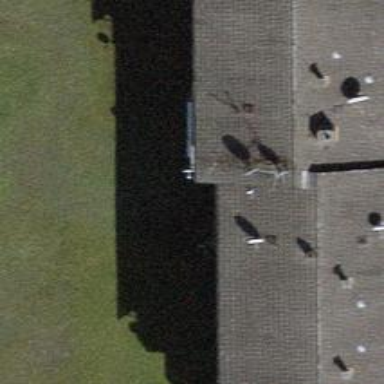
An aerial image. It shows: Gabled roof adorns the apartments building.